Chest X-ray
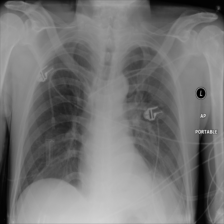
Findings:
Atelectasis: positive
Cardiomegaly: negative
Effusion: negative
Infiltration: negative
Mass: positive
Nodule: negative
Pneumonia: negative
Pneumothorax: negative
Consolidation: negative
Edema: negative
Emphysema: negative
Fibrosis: negative
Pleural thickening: negative
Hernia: negative